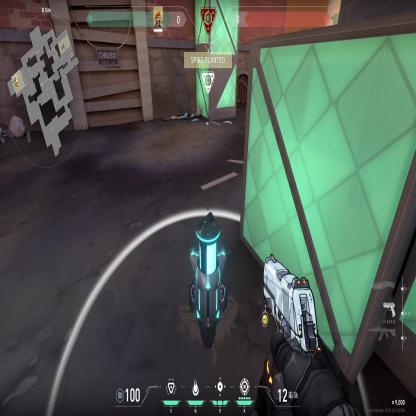
Label: planted spike